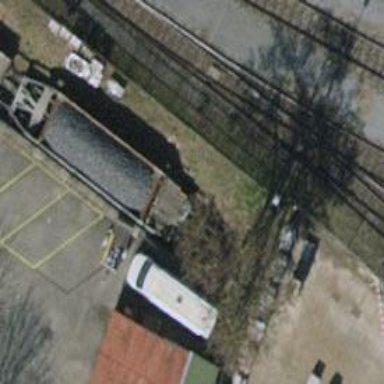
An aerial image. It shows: Railway buffer stop.